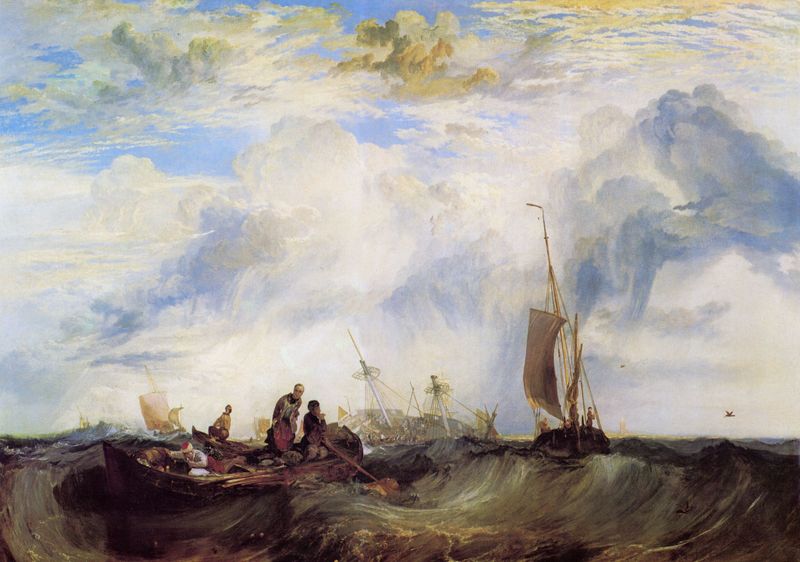
Titel: Die Mündung der Maas
Künstler: William Turner
Standort: London
Institution: Tate Gallery
Schlagwörter: blau, gemälde, himmel, kampf, mann, meer, vogel, wasser, weiß, wolken, gelb, grün, landschaft, menschen, ocker, see, braun, frau, grau, hut, licht, männer, schwarz, rot, wolke, beige, leute, malerei, öl, horizont, vögel, wind, pastos, gold, rosa, boot, boote, kahn, paddel, ruder, bewegt, gischt, schiff, schiffe, segel, segelboot, segelschiffe, welle, wellen, fischer, mast, segelschiff, masten, schaum, angst, aufgewühlt, dünung, krieg, möwe, möwen, schiffbruch, seenot, seestück, sinken, stranden, sturm, stürmisch, unglück, untergang, unwetter, wellengang, wild, woge, wogen, ruderboot, rudern, homme, abendrot, hoch, segelboote, ozean, segler, flucht, gemalt, orientalisch, fass, seegang, priester, mönch, orage, kentern, rettung, schiffbrüchige, retter, seeschlacht, böen, zweimaster, mannschaft, selgelboot, nuage, nuages, seeleute, weisse, nahsicht, gesunken, turner, vague, vagues, mer, rettungsboot, ruderblatt, wiß, strum, padel, schiffsunglück, navire, scheitern, hommes, bateau, marin, trois, seekrank, frabig, mat, wilde see, marins, mats, naufrage, tempête, aufgewühlte see, sfrau, houle, schiffsuntergang, ruderbot, männer ruderboot, untrgang, segeklbott, weissgischt, hohe wellen, esquif